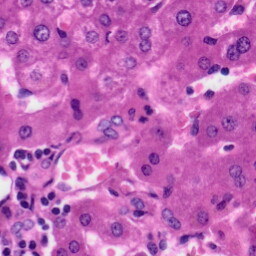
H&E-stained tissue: Liver